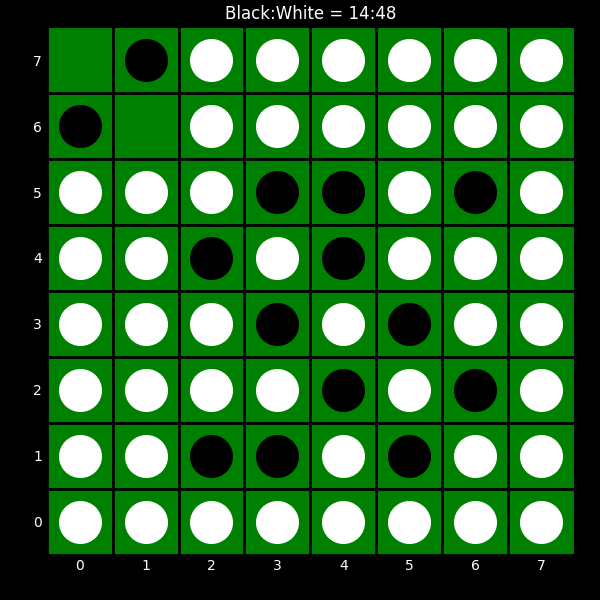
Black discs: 14
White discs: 48